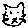
Label: cat